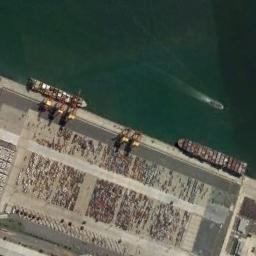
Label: ship